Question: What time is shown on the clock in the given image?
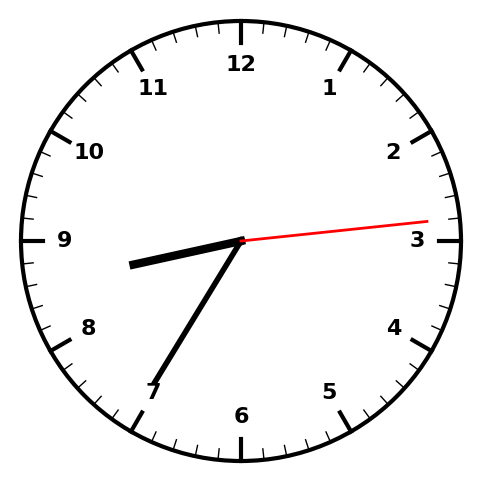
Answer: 08:35:14